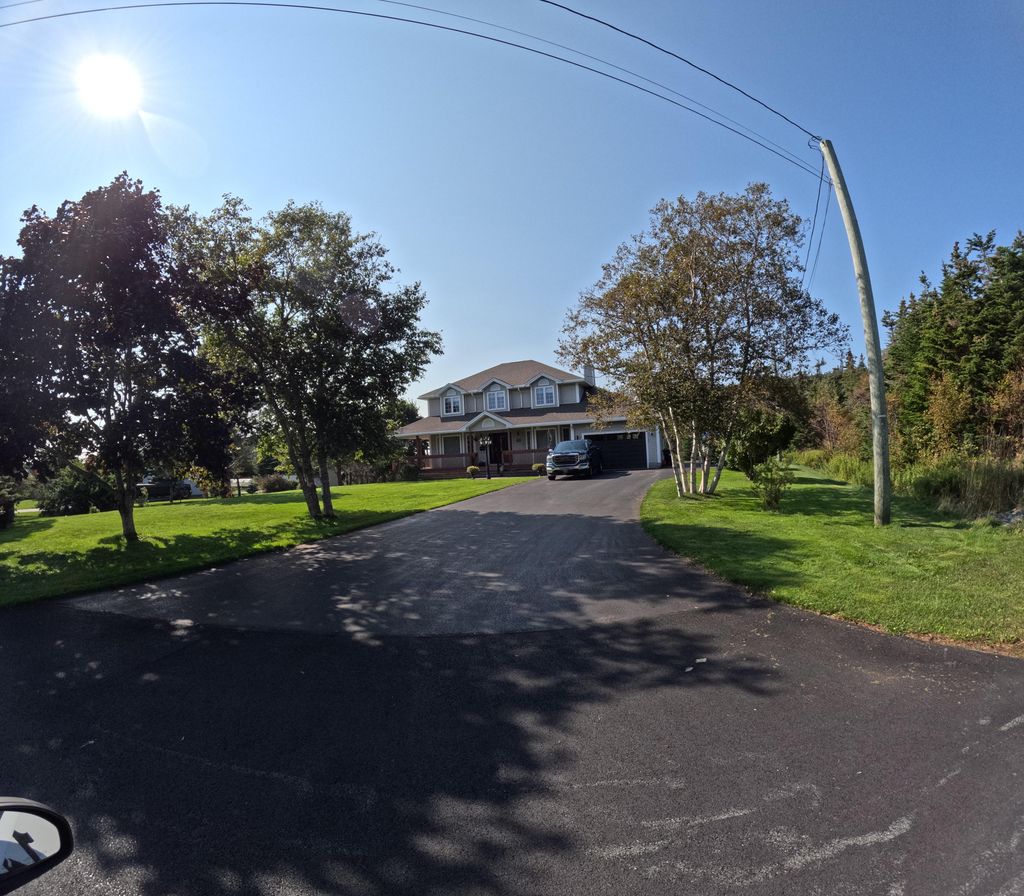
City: st_johns